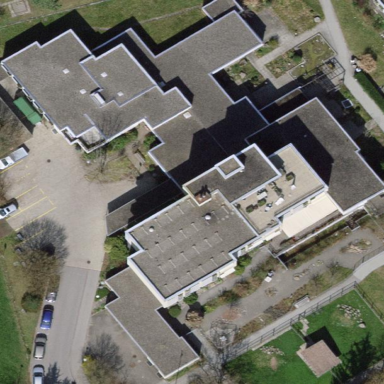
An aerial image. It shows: Nursing home building.